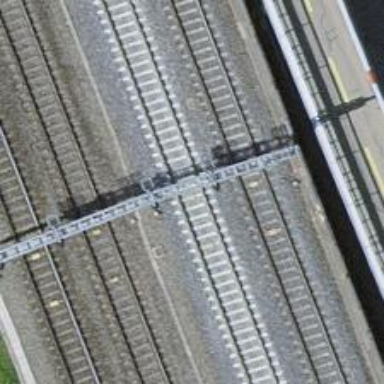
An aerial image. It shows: Railway signal.